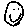
Label: smiley face